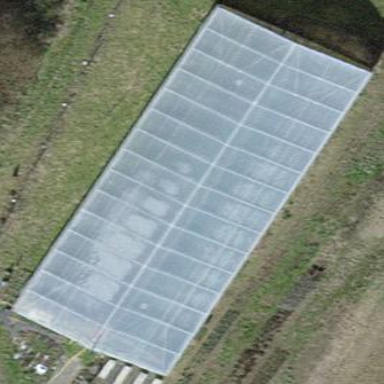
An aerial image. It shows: Greenhouse used for horticulture.